Field crop: maize
Growth stage: 2
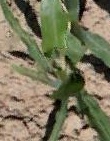
Species: maize